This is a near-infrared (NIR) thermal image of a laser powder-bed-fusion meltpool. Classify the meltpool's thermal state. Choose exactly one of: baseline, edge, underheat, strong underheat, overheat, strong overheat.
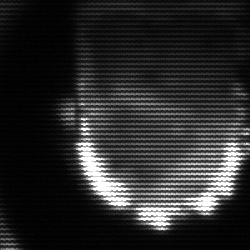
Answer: baseline